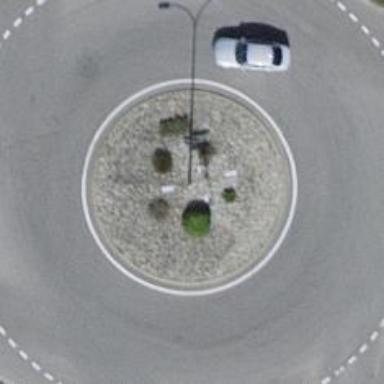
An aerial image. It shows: Tertiary road with asphalt surface leading to roundabout.